Interaction volume radius: 5 \u00c5
Interaction volume height: 40 \u00c5
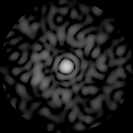
Disorder parameter: 0.8394